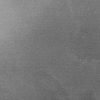
Atmospheric dust classification: dusty